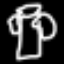
Label: angel